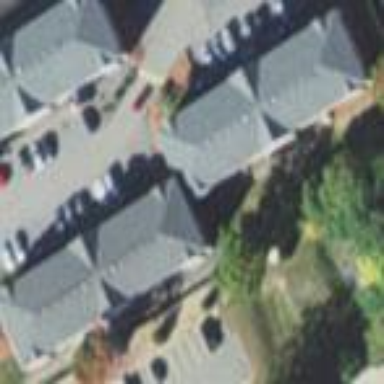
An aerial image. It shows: Hipped-roof building with apartments.